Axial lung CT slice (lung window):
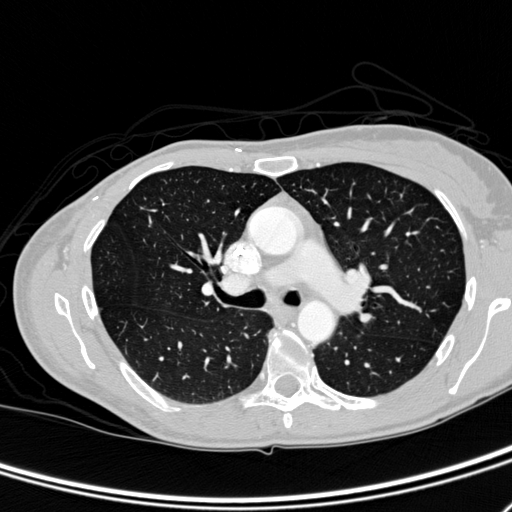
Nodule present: no